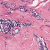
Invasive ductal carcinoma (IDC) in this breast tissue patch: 0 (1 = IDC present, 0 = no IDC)